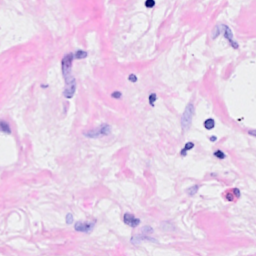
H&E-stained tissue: Breast